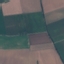
Land use / land cover: AnnualCrop